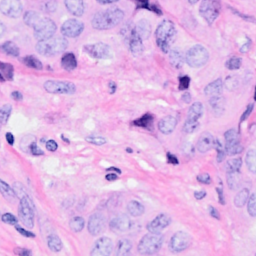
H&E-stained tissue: Breast